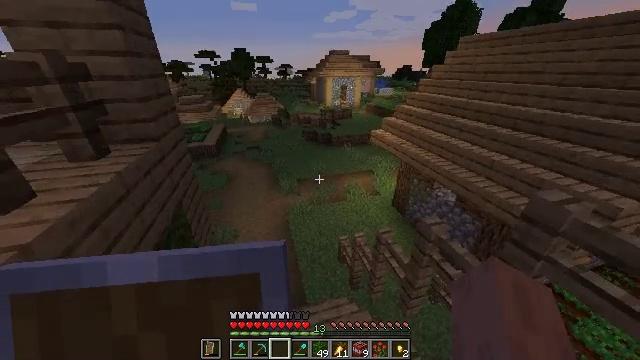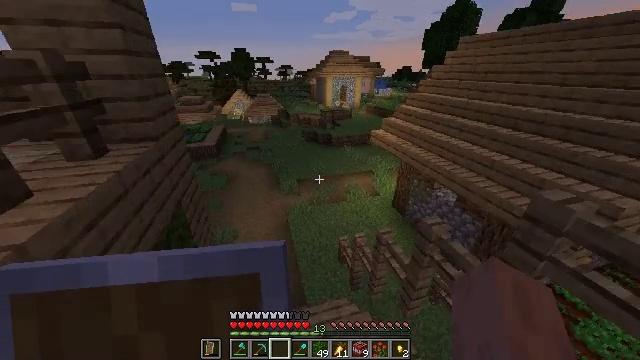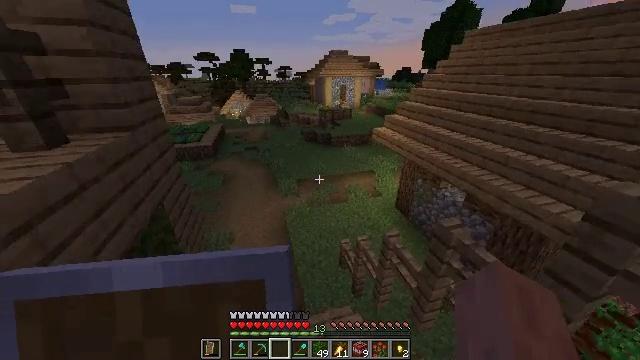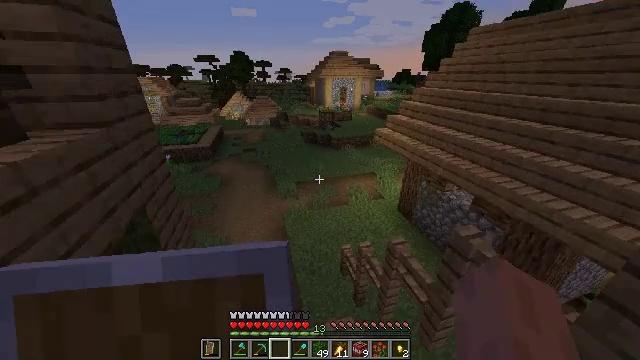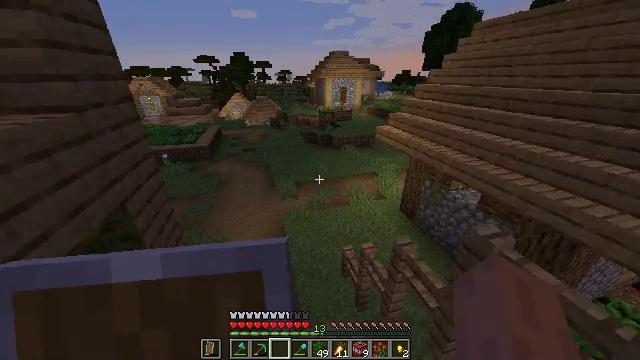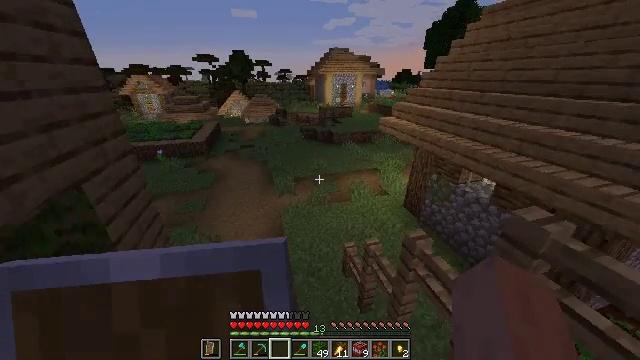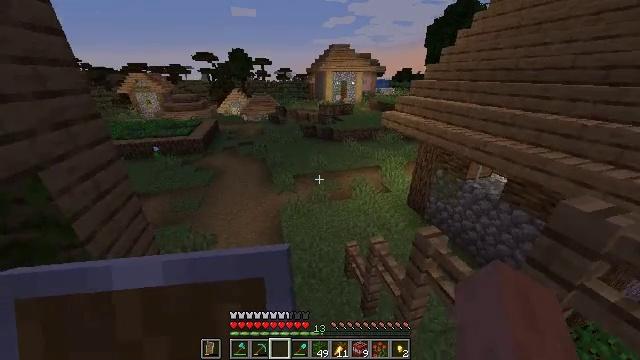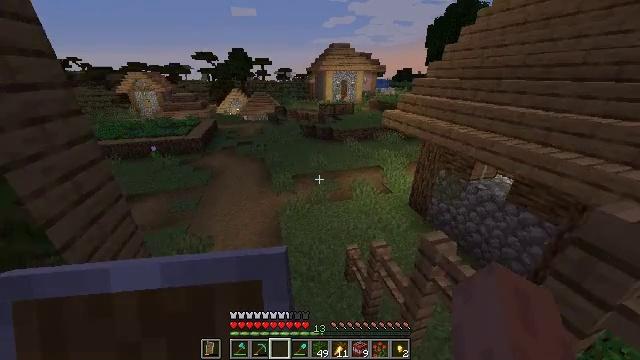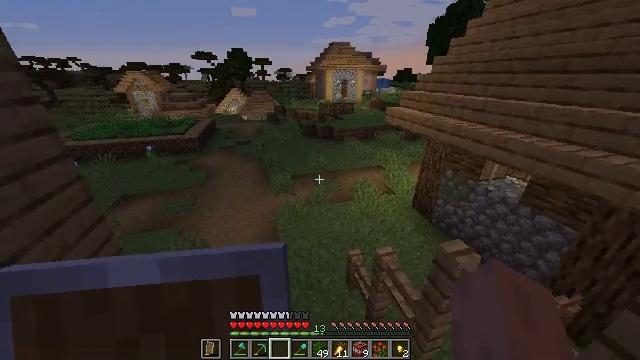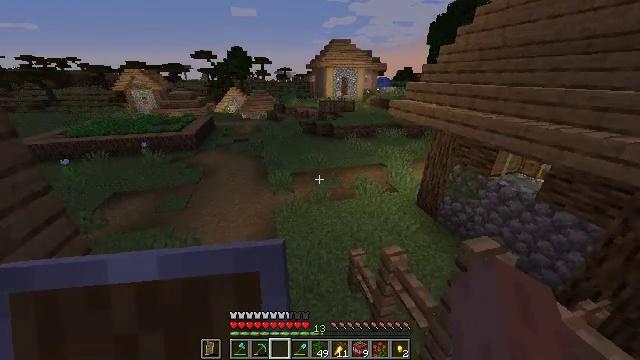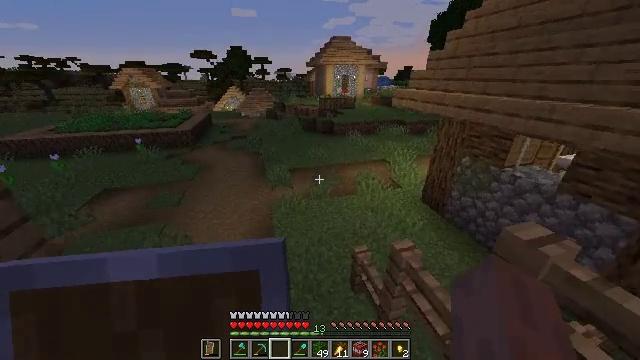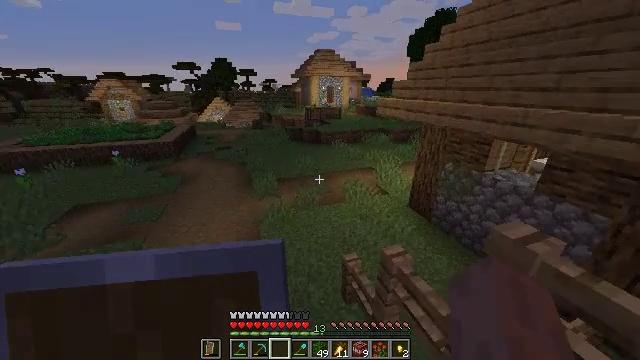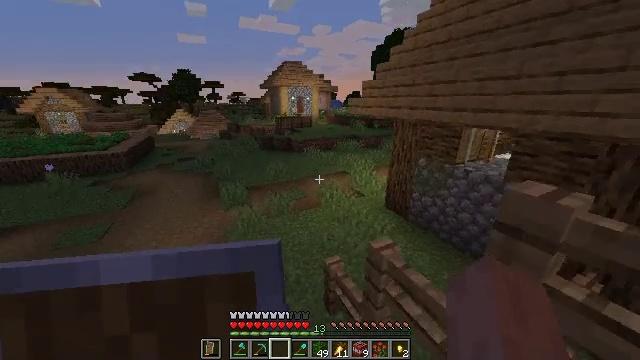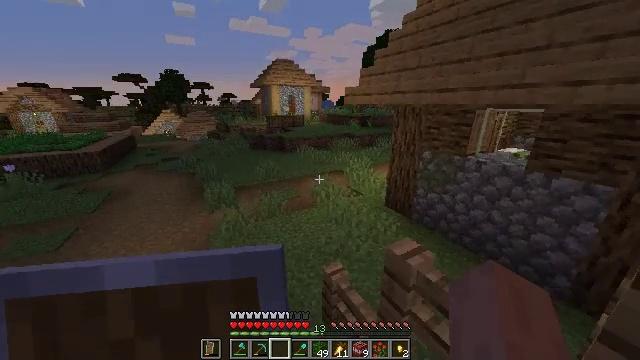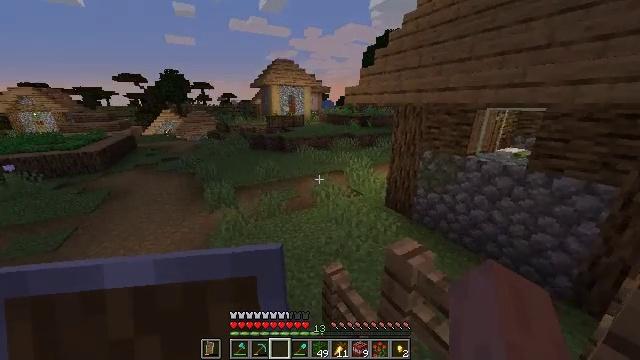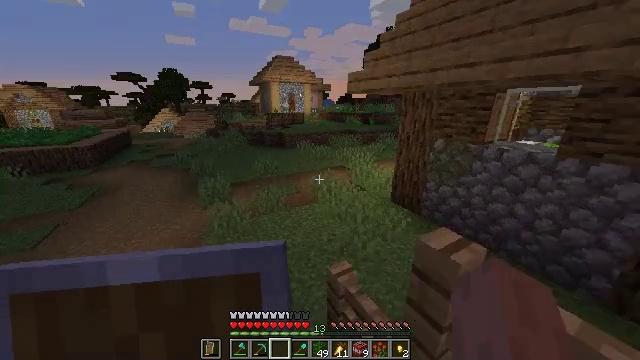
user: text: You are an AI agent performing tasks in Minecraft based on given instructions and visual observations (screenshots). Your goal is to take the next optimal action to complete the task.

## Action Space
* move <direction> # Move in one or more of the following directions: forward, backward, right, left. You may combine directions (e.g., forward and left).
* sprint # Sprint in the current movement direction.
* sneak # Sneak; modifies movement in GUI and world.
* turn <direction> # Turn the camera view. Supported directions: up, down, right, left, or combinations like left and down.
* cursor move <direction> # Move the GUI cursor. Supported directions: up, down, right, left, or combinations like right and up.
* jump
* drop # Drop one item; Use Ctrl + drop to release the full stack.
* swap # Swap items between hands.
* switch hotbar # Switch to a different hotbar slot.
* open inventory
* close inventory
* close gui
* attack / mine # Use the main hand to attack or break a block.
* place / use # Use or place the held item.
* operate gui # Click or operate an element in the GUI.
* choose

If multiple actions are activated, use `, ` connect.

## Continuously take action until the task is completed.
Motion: motion action
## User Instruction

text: Remove a rose bush from the inventory.
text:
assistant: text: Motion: move forward, sprint
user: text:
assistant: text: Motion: move forward, sprint
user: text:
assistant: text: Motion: move forward, sprint
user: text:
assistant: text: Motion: move forward, sprint
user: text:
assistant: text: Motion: move forward, sprint
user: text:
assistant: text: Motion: move forward, sprint
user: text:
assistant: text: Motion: move forward, sprint
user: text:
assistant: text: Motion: move forward, sprint
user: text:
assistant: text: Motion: move forward, sprint
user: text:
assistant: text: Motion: move forward, sprint
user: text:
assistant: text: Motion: move forward, sprint, turn right and up
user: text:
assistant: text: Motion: move forward, sprint, turn right and up
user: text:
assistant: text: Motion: move forward, sprint, turn right
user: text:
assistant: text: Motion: move forward, sprint
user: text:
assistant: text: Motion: move forward, sprint
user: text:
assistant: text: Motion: move forward, sprint
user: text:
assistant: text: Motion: move forward, sprint
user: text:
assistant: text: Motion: move forward, sprint
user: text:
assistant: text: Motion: move forward, sprint, turn up
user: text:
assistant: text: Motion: move forward, sprint
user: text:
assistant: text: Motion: move forward, sprint
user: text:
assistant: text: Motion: move forward, sprint
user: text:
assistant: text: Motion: move forward, sprint, turn right
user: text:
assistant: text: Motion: move forward, sprint, turn right and up
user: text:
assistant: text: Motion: move forward, sprint, turn right and up
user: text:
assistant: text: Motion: move forward, sprint, turn right and up
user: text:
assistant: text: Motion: move forward, sprint, turn right and up
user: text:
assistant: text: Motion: move forward, sprint
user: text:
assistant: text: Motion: move forward, sprint
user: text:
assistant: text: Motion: move forward, sprint